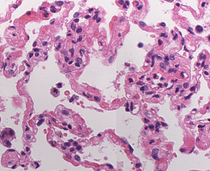
Tumor epithelial tissue: no
Tumor-associated stroma tissue: no
Normal tissue: yes